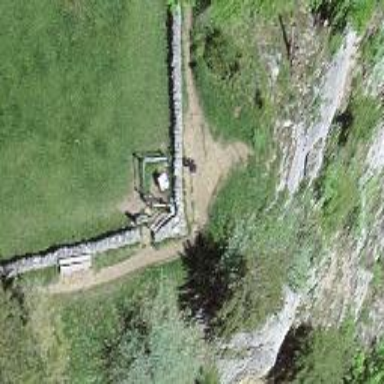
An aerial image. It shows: Wall made of dry stone.